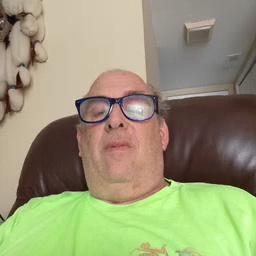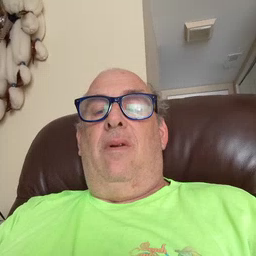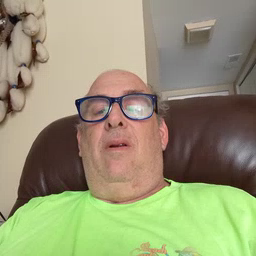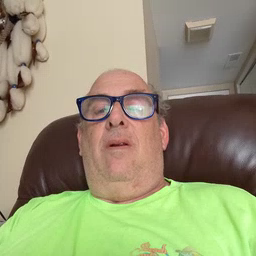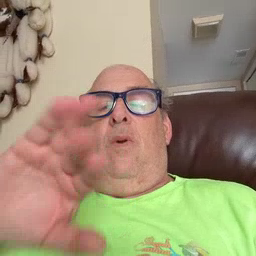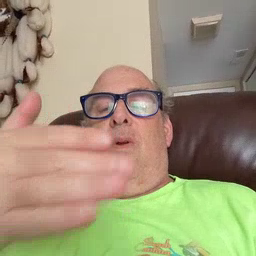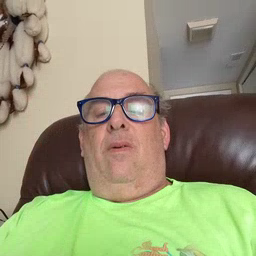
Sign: all